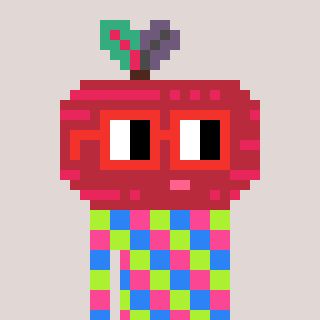
a pixel art character with square red glasses, a beet-shaped head and a grayscale-colored body on a warm background